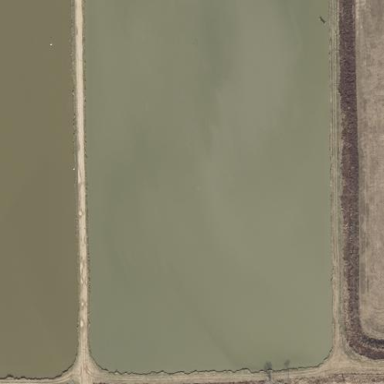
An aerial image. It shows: Aquaculture pond surrounded by natural water.